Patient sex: F
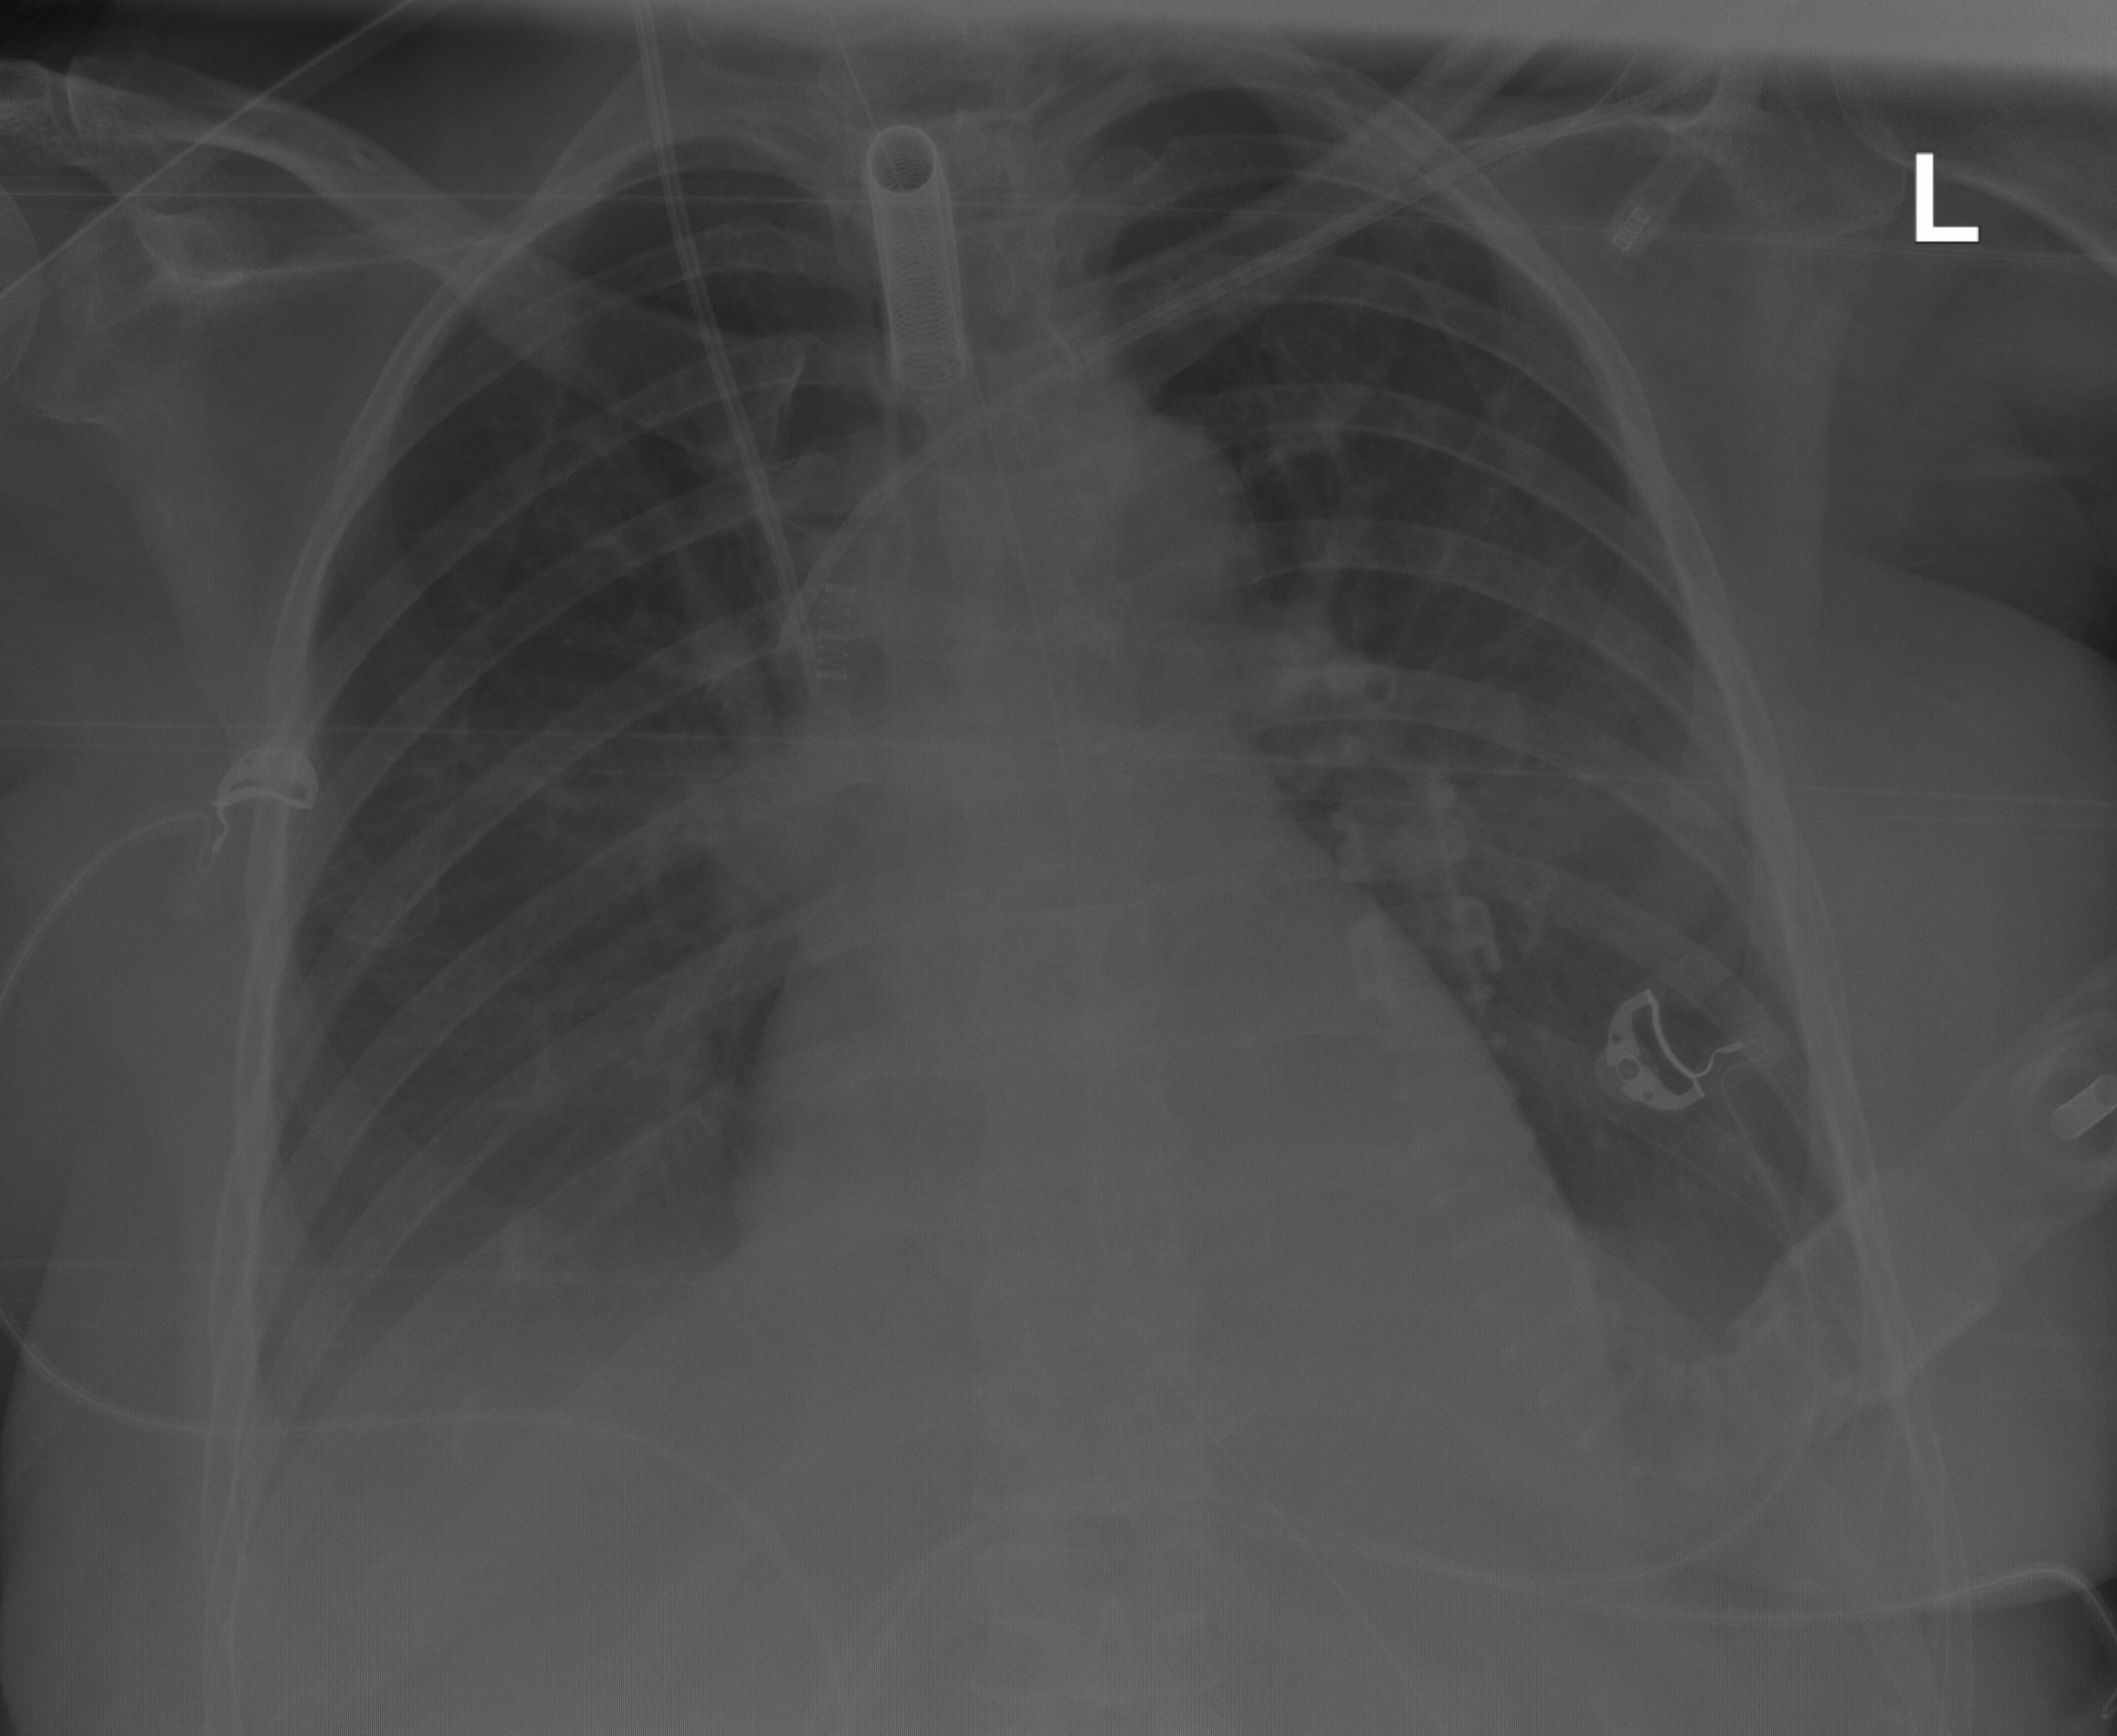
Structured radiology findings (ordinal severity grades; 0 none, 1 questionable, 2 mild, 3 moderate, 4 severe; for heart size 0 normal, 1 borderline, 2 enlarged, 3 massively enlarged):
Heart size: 0
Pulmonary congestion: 0
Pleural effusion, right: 2
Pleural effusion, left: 2
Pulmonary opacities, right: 0
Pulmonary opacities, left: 0
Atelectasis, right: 0
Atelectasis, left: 0